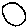
Label: circle